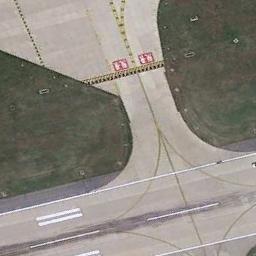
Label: runway